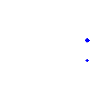
Particle: proton